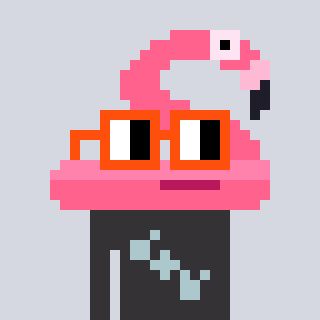
a pixel art character with square orange glasses, a flamingo-shaped head and a grayscale-colored body on a cool background